Field crop: maize
Growth stage: 1
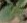
Species: datura